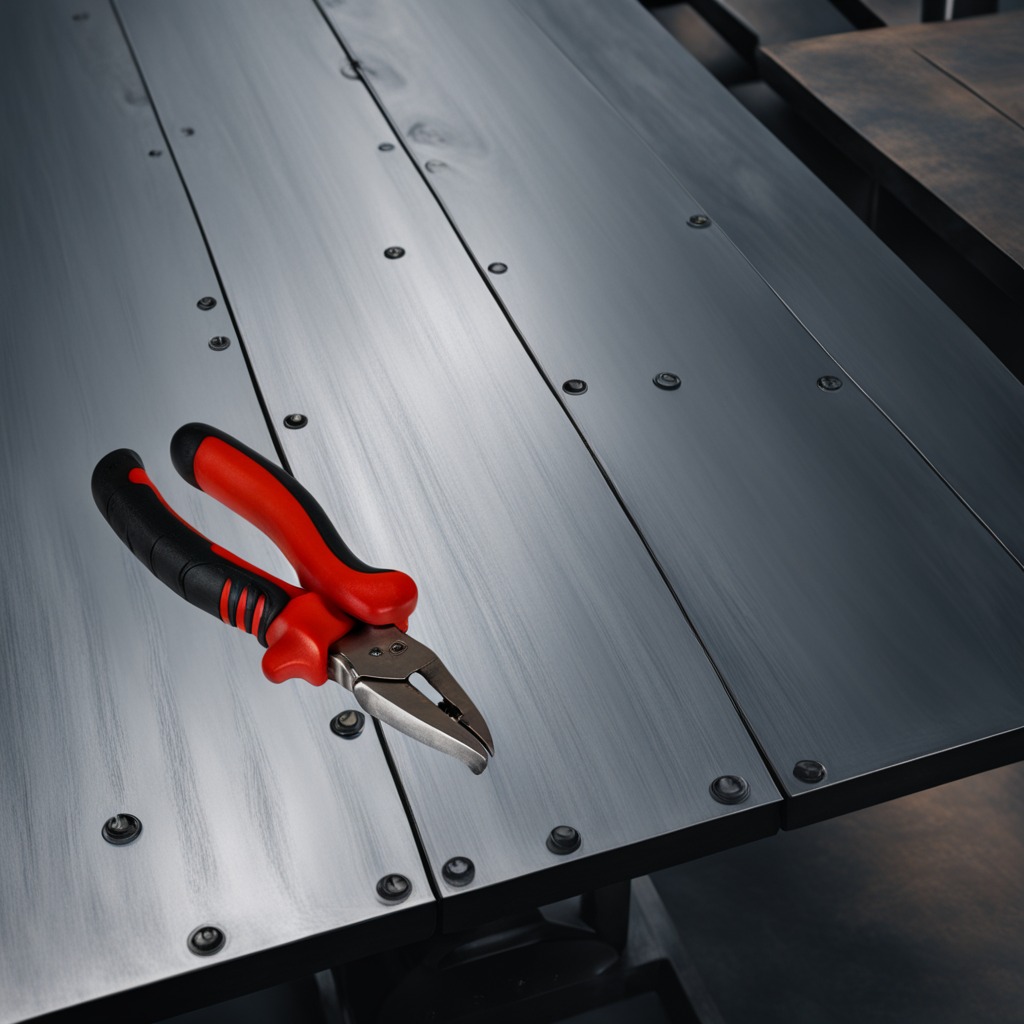
A plier is lying on the cold steel table in a mining workshop.